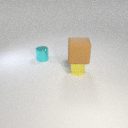
large brown rubber cube above small yellow metal cylinder